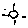
Label: sun